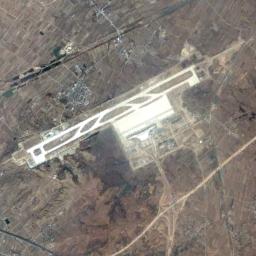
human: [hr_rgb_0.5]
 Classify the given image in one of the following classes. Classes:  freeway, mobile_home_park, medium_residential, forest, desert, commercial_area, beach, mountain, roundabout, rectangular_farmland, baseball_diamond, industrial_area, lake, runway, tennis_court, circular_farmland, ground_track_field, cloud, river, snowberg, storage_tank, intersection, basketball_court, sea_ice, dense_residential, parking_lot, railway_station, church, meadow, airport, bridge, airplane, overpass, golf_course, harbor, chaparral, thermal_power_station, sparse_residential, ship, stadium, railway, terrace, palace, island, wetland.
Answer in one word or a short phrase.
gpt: airport